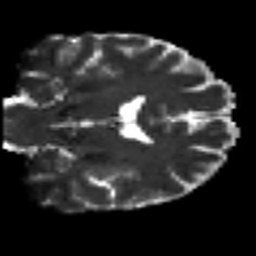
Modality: T2w
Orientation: coronal
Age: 49
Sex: male
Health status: healthy
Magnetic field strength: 3 T
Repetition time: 8.4 s
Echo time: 0.0926 s